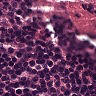
Metastatic tissue present: no